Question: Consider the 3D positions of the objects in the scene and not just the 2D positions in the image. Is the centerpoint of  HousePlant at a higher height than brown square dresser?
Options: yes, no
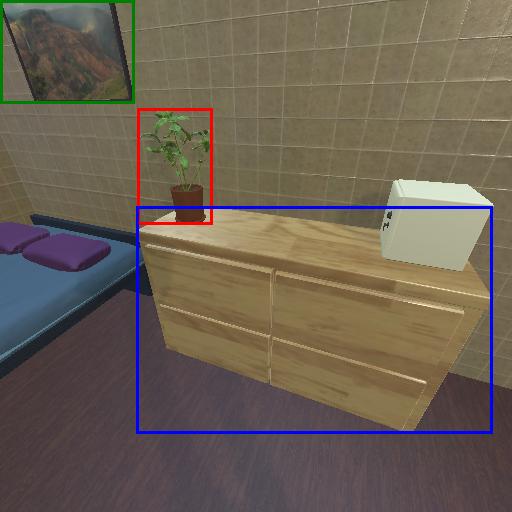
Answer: yes